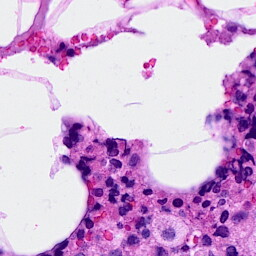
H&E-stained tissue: Breast